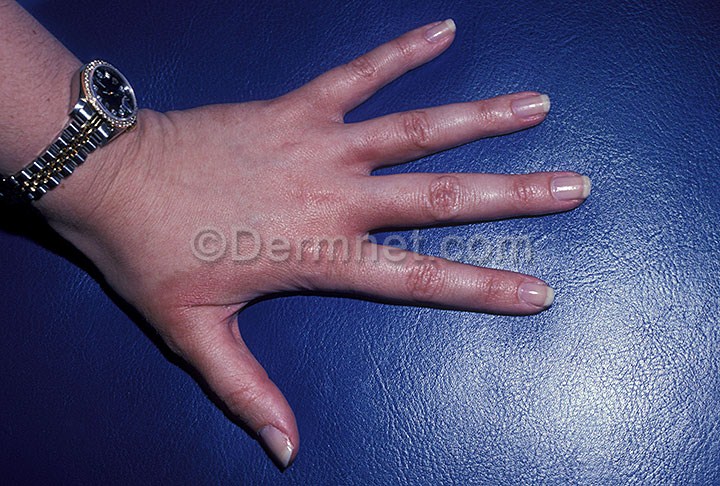
Disease: Light Diseases and Disorders of Pigmentation